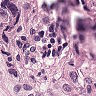
Metastatic tissue present: yes